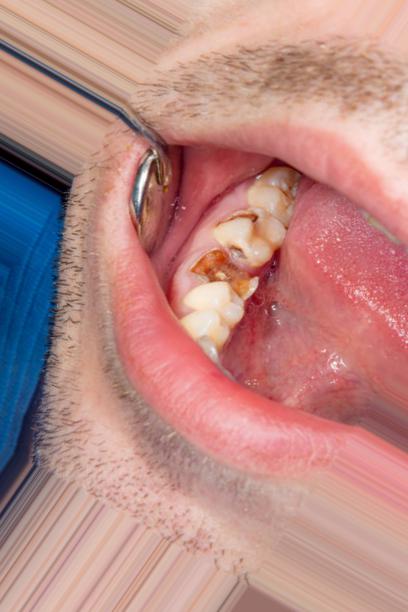
Condition: Caries